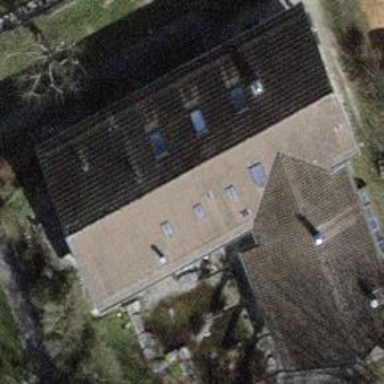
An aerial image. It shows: Farm building.